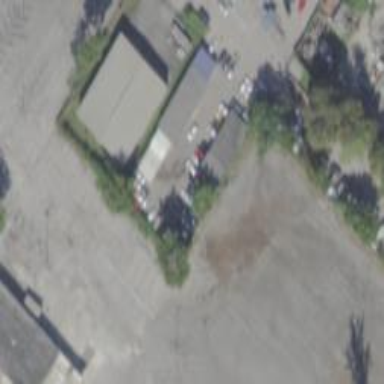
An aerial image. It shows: Car rental facility.